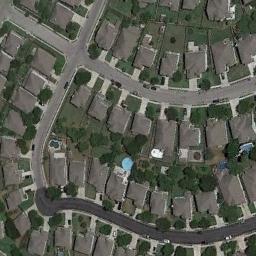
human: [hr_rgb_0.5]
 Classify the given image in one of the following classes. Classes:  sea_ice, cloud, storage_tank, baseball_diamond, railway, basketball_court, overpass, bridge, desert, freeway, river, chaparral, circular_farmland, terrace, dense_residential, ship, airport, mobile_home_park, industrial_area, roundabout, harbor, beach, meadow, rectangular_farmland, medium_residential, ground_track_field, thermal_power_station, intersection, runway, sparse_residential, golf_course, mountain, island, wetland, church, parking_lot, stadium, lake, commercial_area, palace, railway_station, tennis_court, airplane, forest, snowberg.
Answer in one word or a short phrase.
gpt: dense_residential